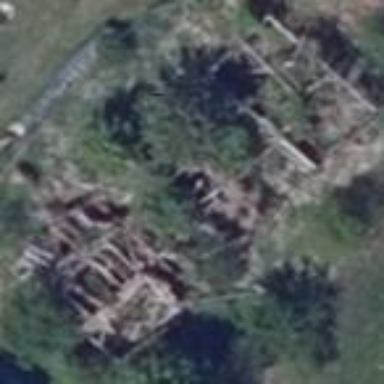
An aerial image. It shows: Scene of historic ruins.